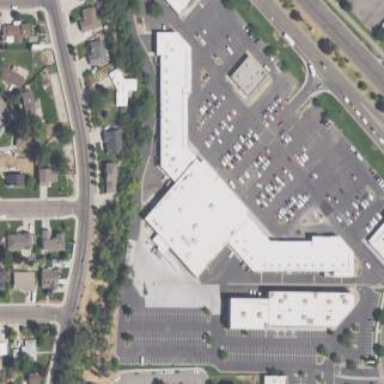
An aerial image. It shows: Supermarket located in building.